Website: lowes
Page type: billing-address
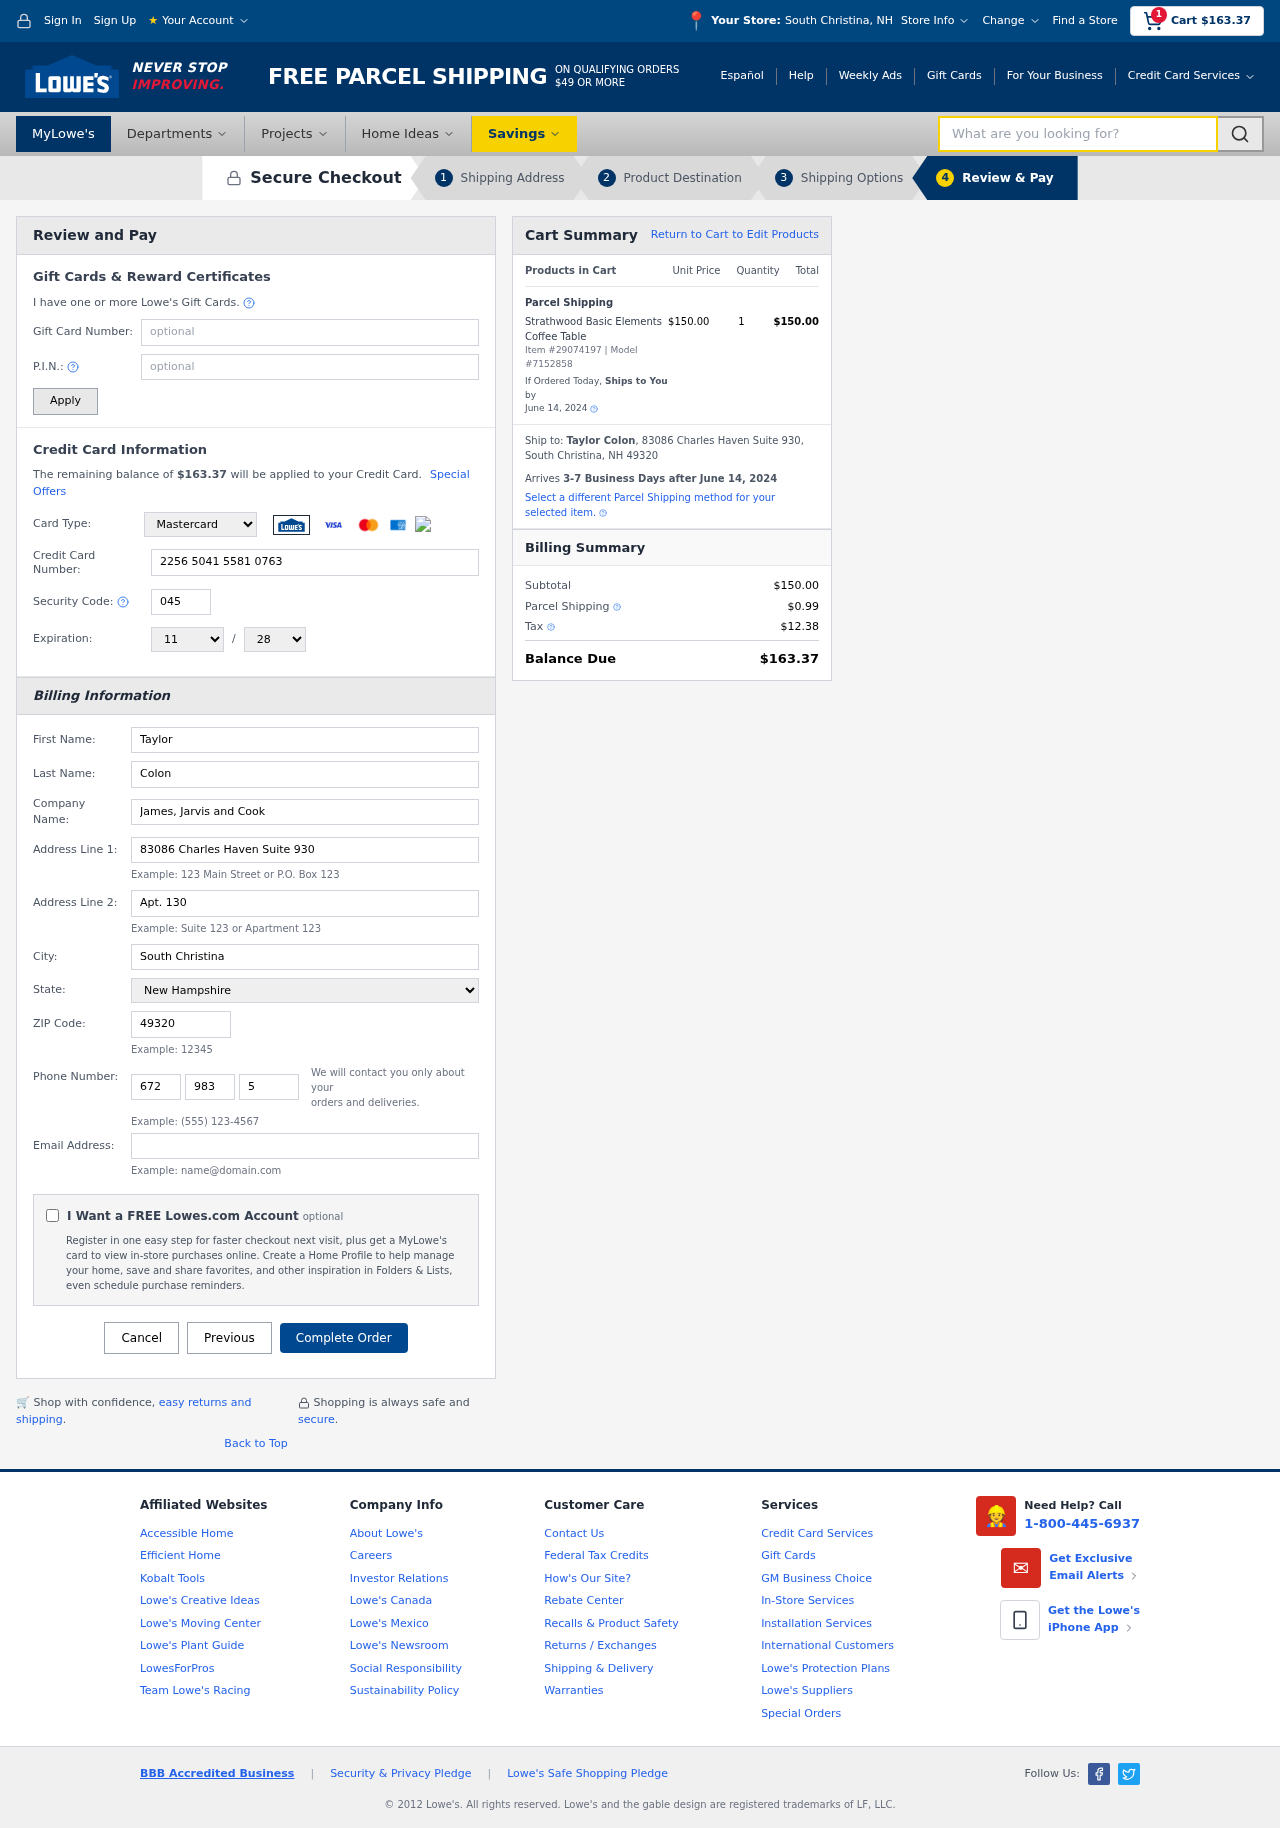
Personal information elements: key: PII_CARD_CVV
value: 045
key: PII_CARD_EXPIRY_MONTH
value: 11
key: PII_CARD_EXPIRY_YEAR
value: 28
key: PII_CARD_NUMBER
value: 2256 5041 5581 0763
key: PII_CARD_TYPE
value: Mastercard
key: PII_CITY
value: South Christina
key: PII_CITY_STATE
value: South Christina, NH
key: PII_COMPANY
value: James, Jarvis and Cook
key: PII_EMAIL
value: taylor_colon@hotmail.com
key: PII_FIRSTNAME
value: Taylor
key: PII_FULLNAME
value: Taylor Colon
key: PII_LASTNAME
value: Colon
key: PII_PHONE_AREA
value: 672
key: PII_PHONE_PREFIX
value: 983
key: PII_PHONE_SUFFIX
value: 5591
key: PII_POSTCODE
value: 49320
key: PII_STATE
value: New Hampshire
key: PII_STREET
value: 83086 Charles Haven Suite 930
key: PII_STREET2
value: Apt. 130
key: PII_CITY_STATE_ZIP
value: South Christina, NH 49320
Product elements: key: PRODUCT1_NAME
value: Strathwood Basic Elements Coffee Table
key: PRODUCT1_PRICE
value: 150
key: PRODUCT1_QUANTITY
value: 1
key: PRODUCT_ITEM_NUMBER
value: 29074197
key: PRODUCT_MODEL_NUMBER
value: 7152858
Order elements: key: ORDER_SUBTOTAL
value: $163.37
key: ORDER_TOTAL
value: $163.37
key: ORDER_SHIPPING_DATE
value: June 14, 2024
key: ORDER_SUBTOTAL
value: $150.00
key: ORDER_DELIVERY_DATE
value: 3-7 Business Days after June 14, 2024
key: ORDER_SHIPPING_DATE2
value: June 14, 2024
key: ORDER_SUBTOTAL2
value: $150.00
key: ORDER_SHIPPING_COST
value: $0.99
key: ORDER_TAX
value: $12.38
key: ORDER_TOTAL2
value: $163.37
Search elements: key: HEADER_SEARCH
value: What are you looking for?